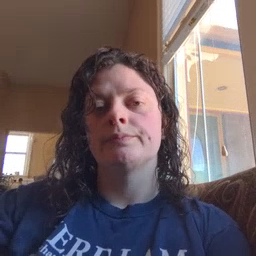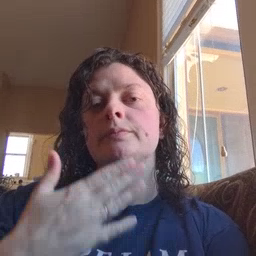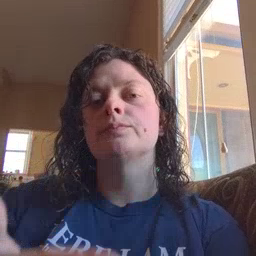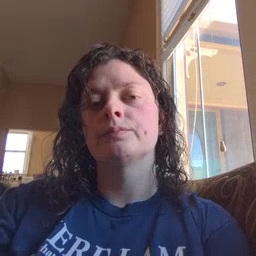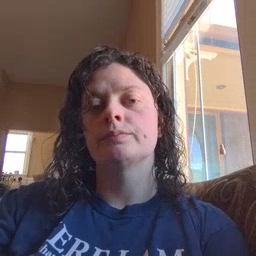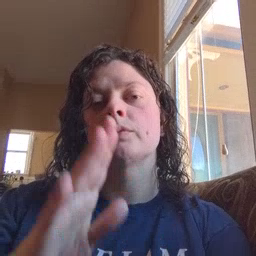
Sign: thankyou